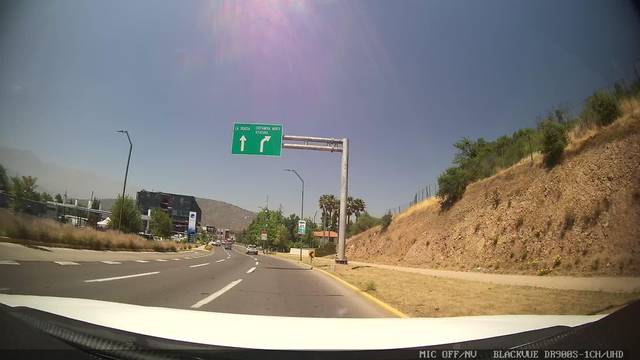
Region: Chile
Coordinates: -33.354, -70.541